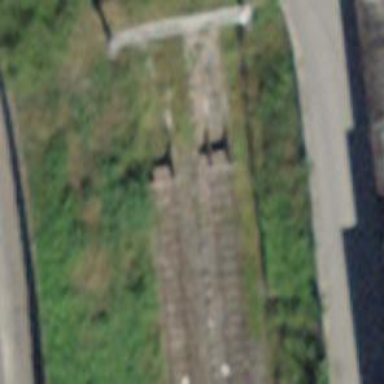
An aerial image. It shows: Railway buffer stop.